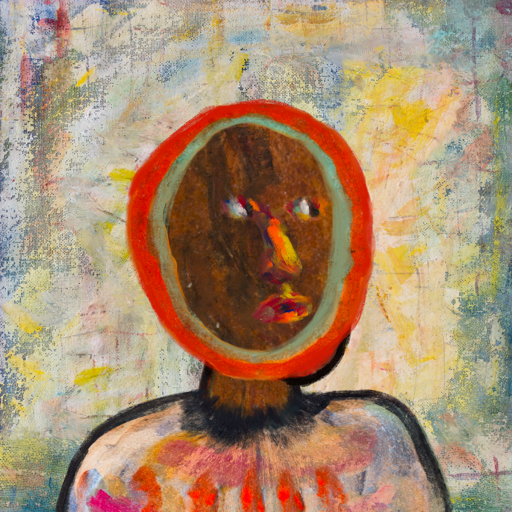
Background: Irani, Head And Neck Side: Mosgoul, Face Side: An_Impression, Bust: Childish, Hair Side: Sisters, Head Accessory: Blank, Second Necklace: Blank, Necklace: Blank, Baby: Blank